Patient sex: M
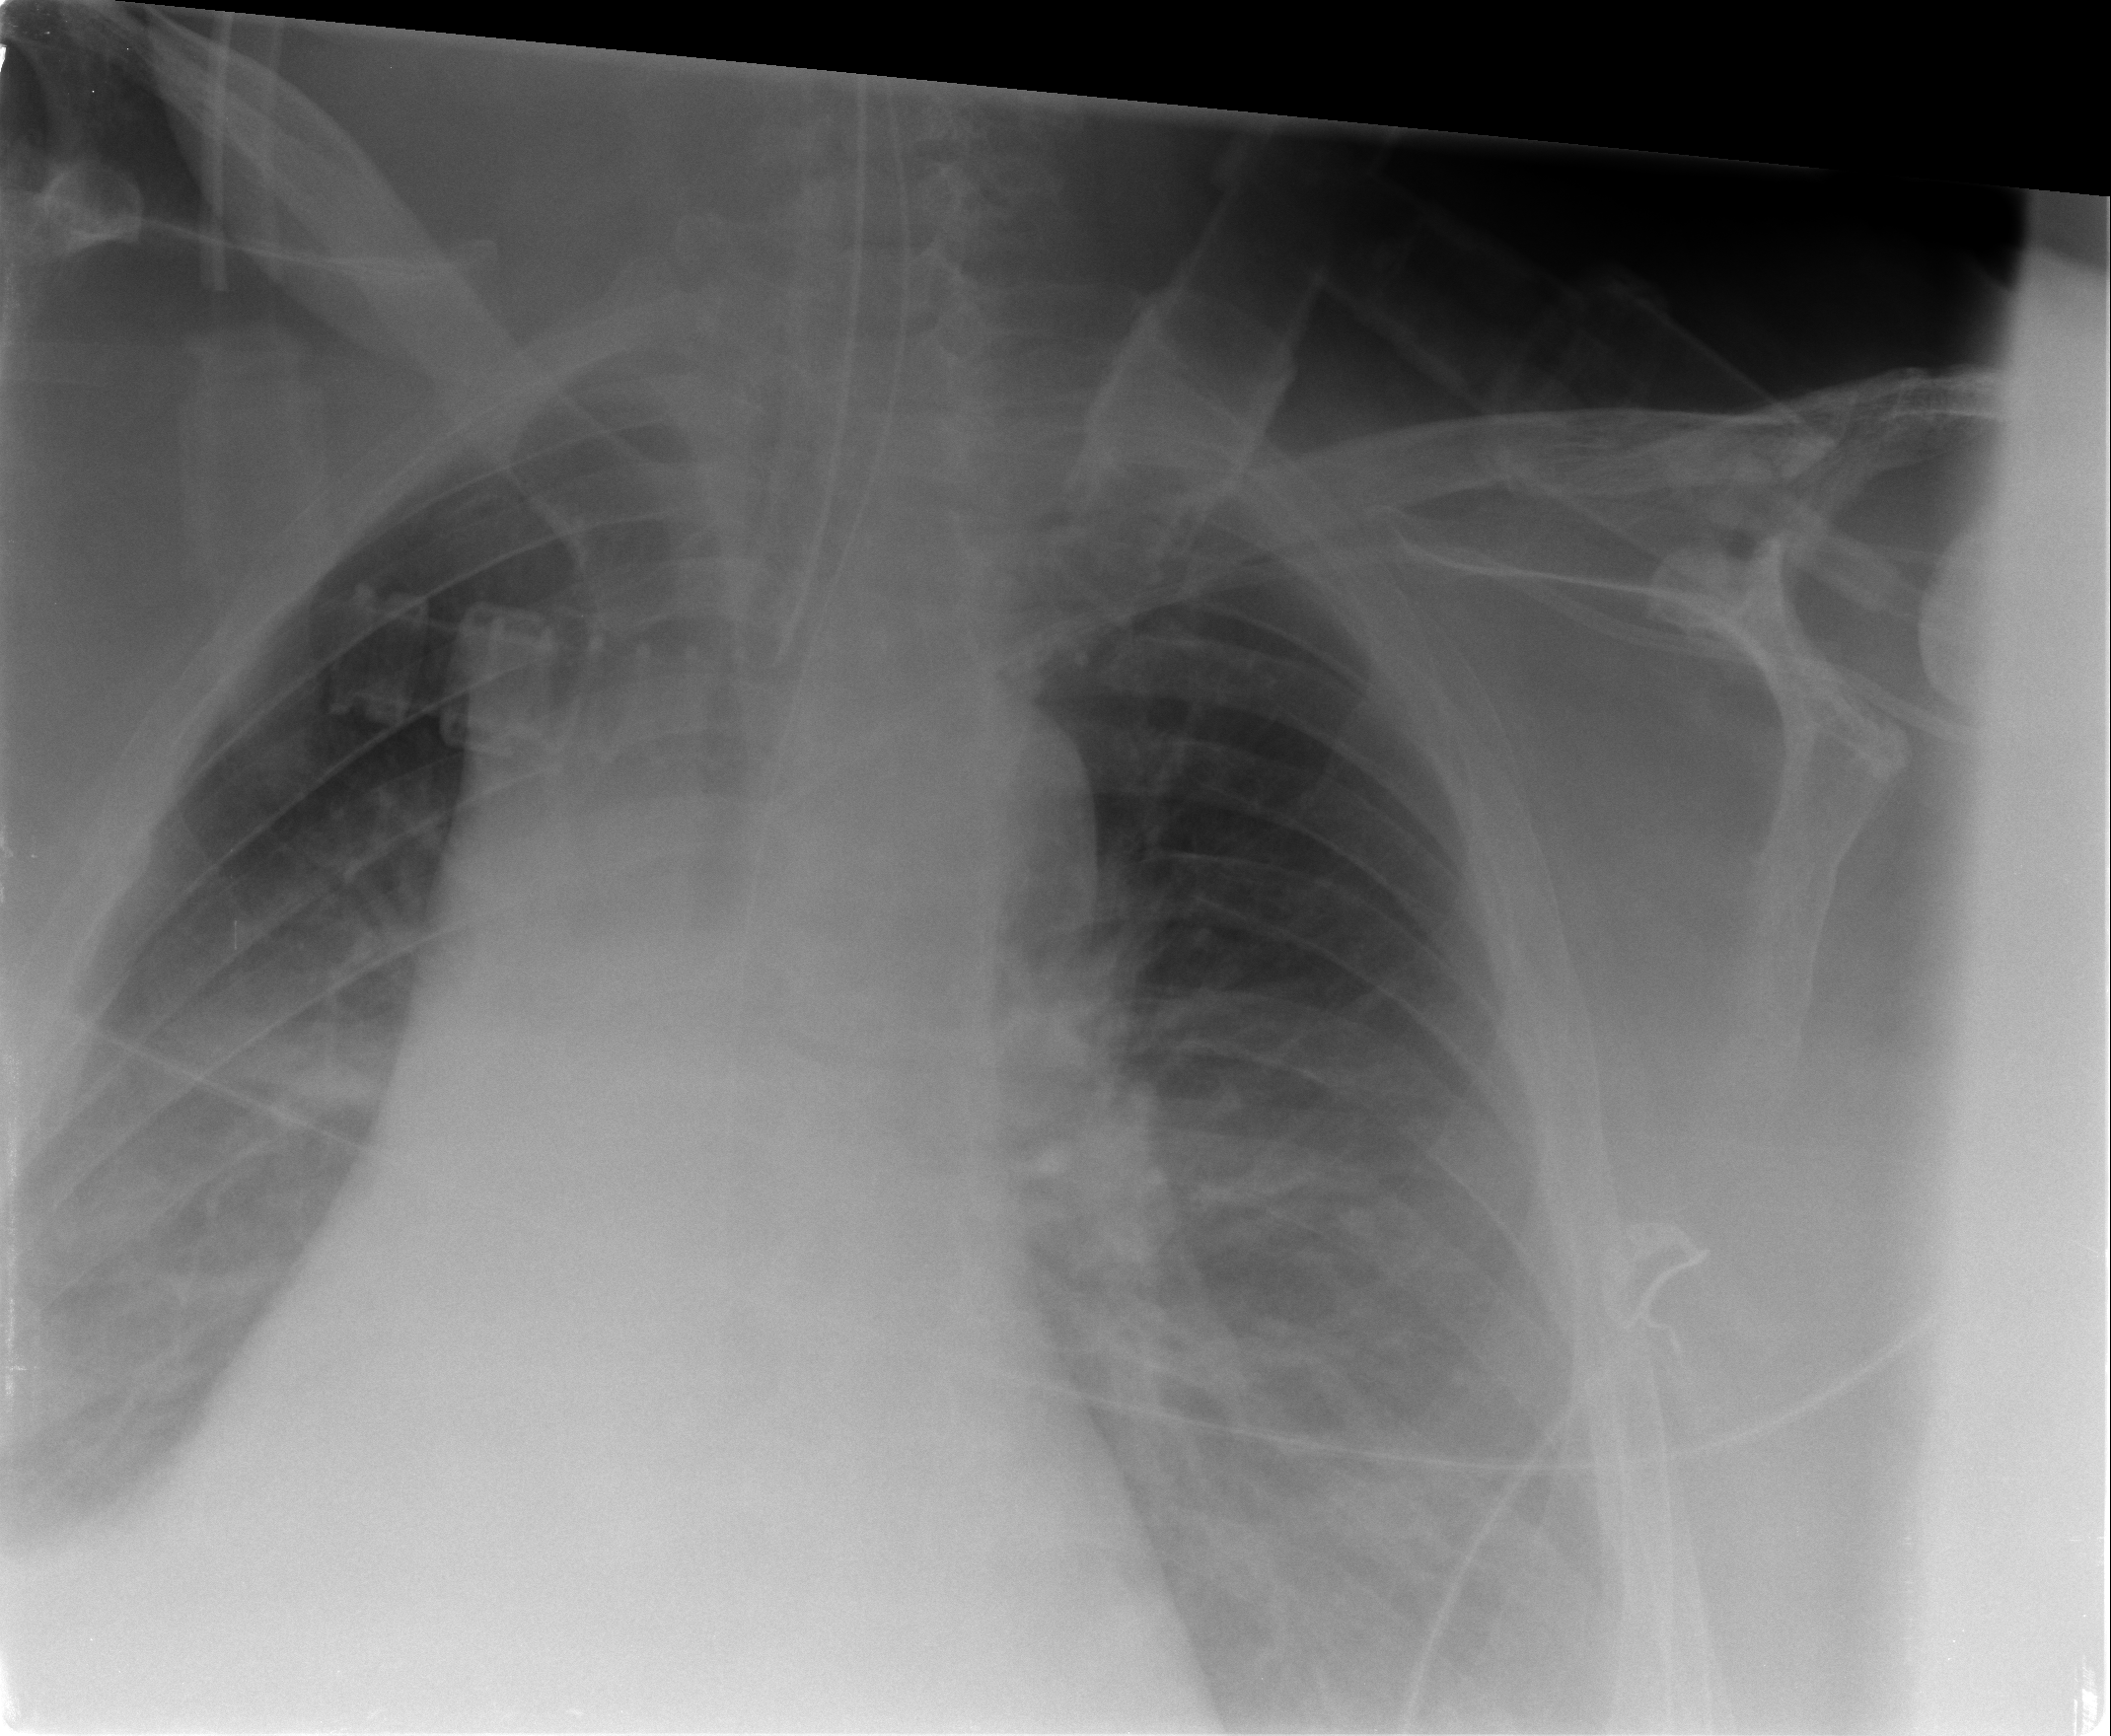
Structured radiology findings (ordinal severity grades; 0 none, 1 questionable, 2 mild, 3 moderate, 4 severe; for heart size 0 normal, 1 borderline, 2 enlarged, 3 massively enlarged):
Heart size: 2
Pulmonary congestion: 2
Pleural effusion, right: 2
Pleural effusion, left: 2
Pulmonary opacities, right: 2
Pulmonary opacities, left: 3
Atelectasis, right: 2
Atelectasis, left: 2